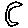
Label: moon